Interaction volume radius: 5 \u00c5
Interaction volume height: 25 \u00c5
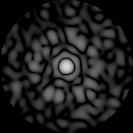
Disorder parameter: 0.8218